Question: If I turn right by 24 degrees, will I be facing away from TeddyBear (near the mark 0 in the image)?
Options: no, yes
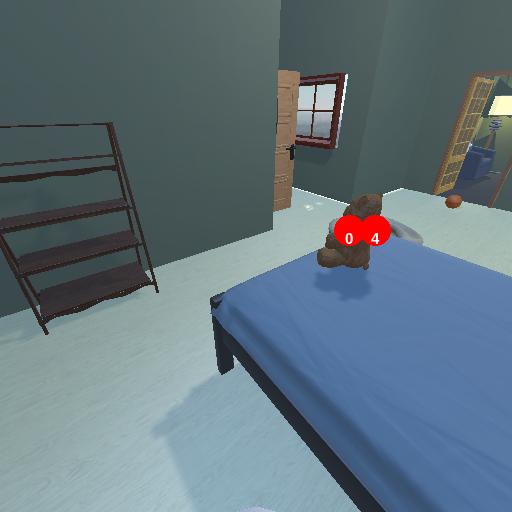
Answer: no